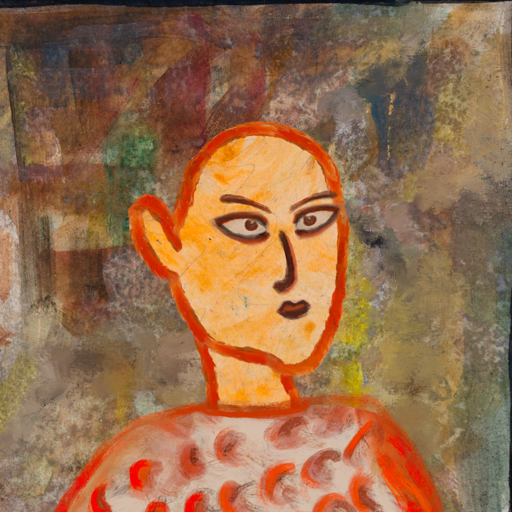
Background: Mosgoul, Head And Neck Side: Experience, Face Side: Roy_Bahadur, Bust: Rupkatha, Hair Side: Blank, Head Accessory: Blank, Second Necklace: Blank, Necklace: Blank, Baby: Blank